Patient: sex M, age 66
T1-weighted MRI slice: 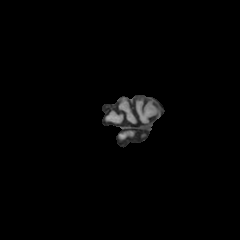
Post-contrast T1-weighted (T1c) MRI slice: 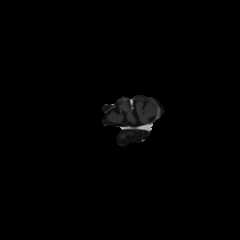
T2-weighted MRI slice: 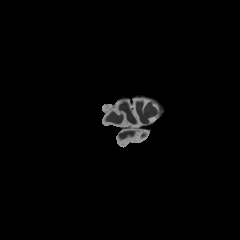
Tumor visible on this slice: no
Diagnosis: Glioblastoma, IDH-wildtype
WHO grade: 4